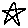
Label: star